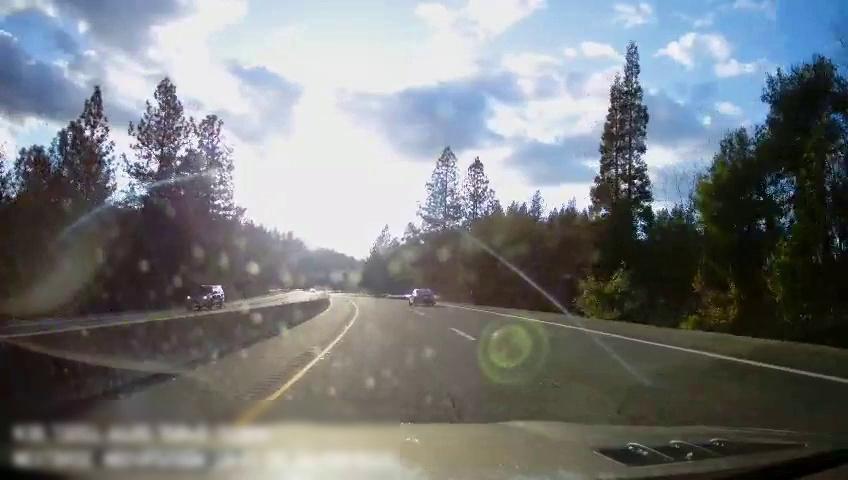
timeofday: Day
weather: Sunny
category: Drivable Space
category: Drivable Space
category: Vehicles | SUV
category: Vehicles | Car
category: Lanes | Alternate Lane
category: Lanes | Current Lane
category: Lanes | Alternate Lane